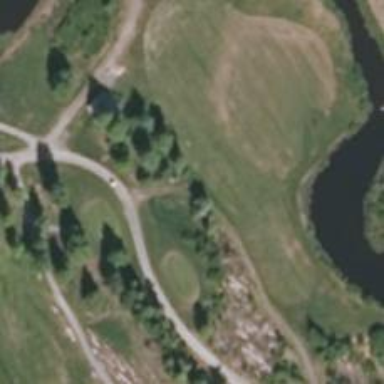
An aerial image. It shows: Path for both road and golf.